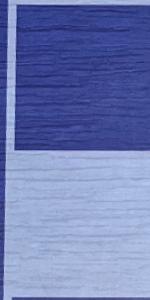
Label: Empty